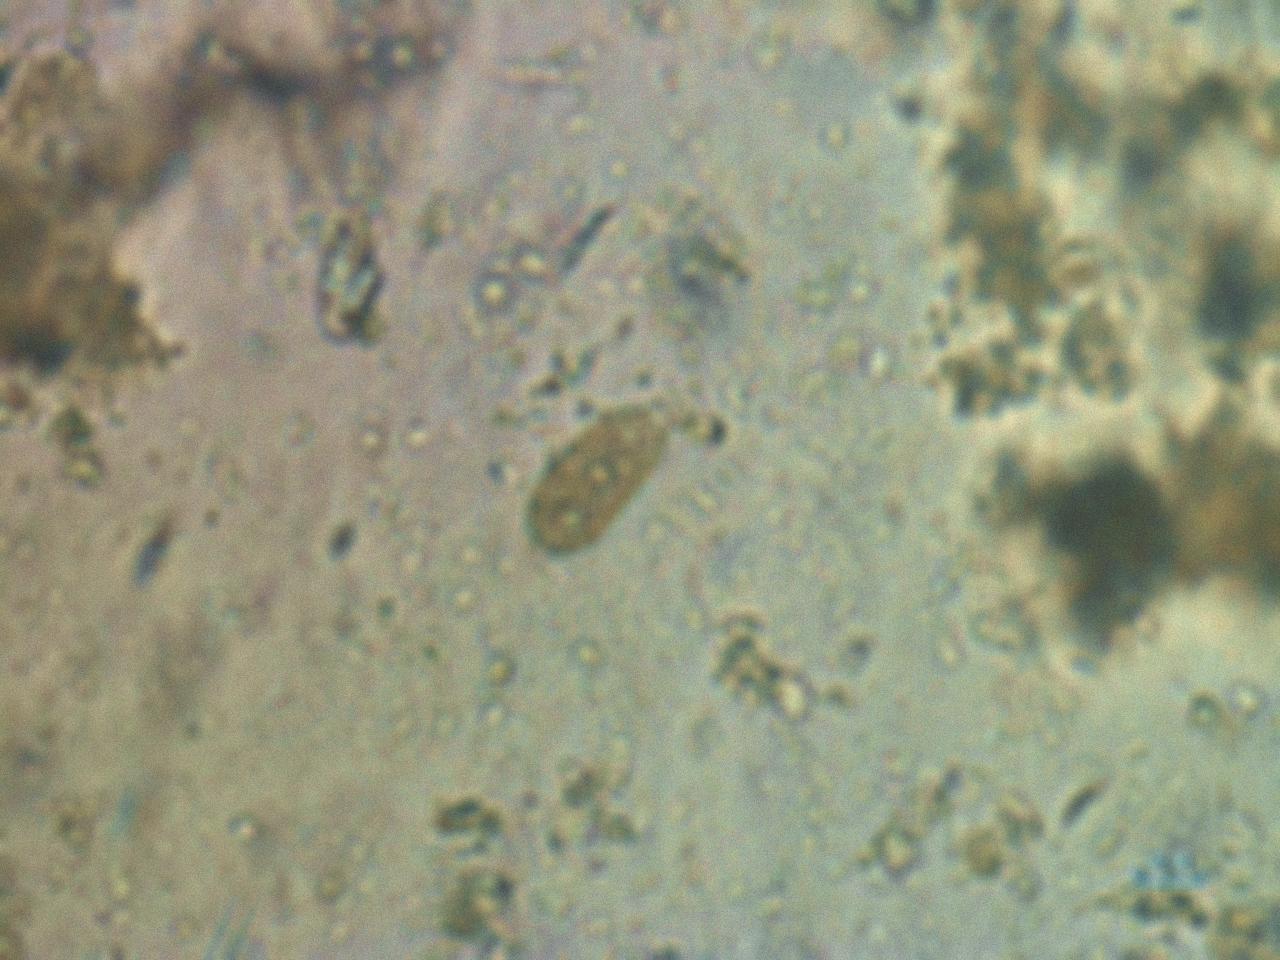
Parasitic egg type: Capillaria philippinensis